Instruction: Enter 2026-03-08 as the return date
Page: home
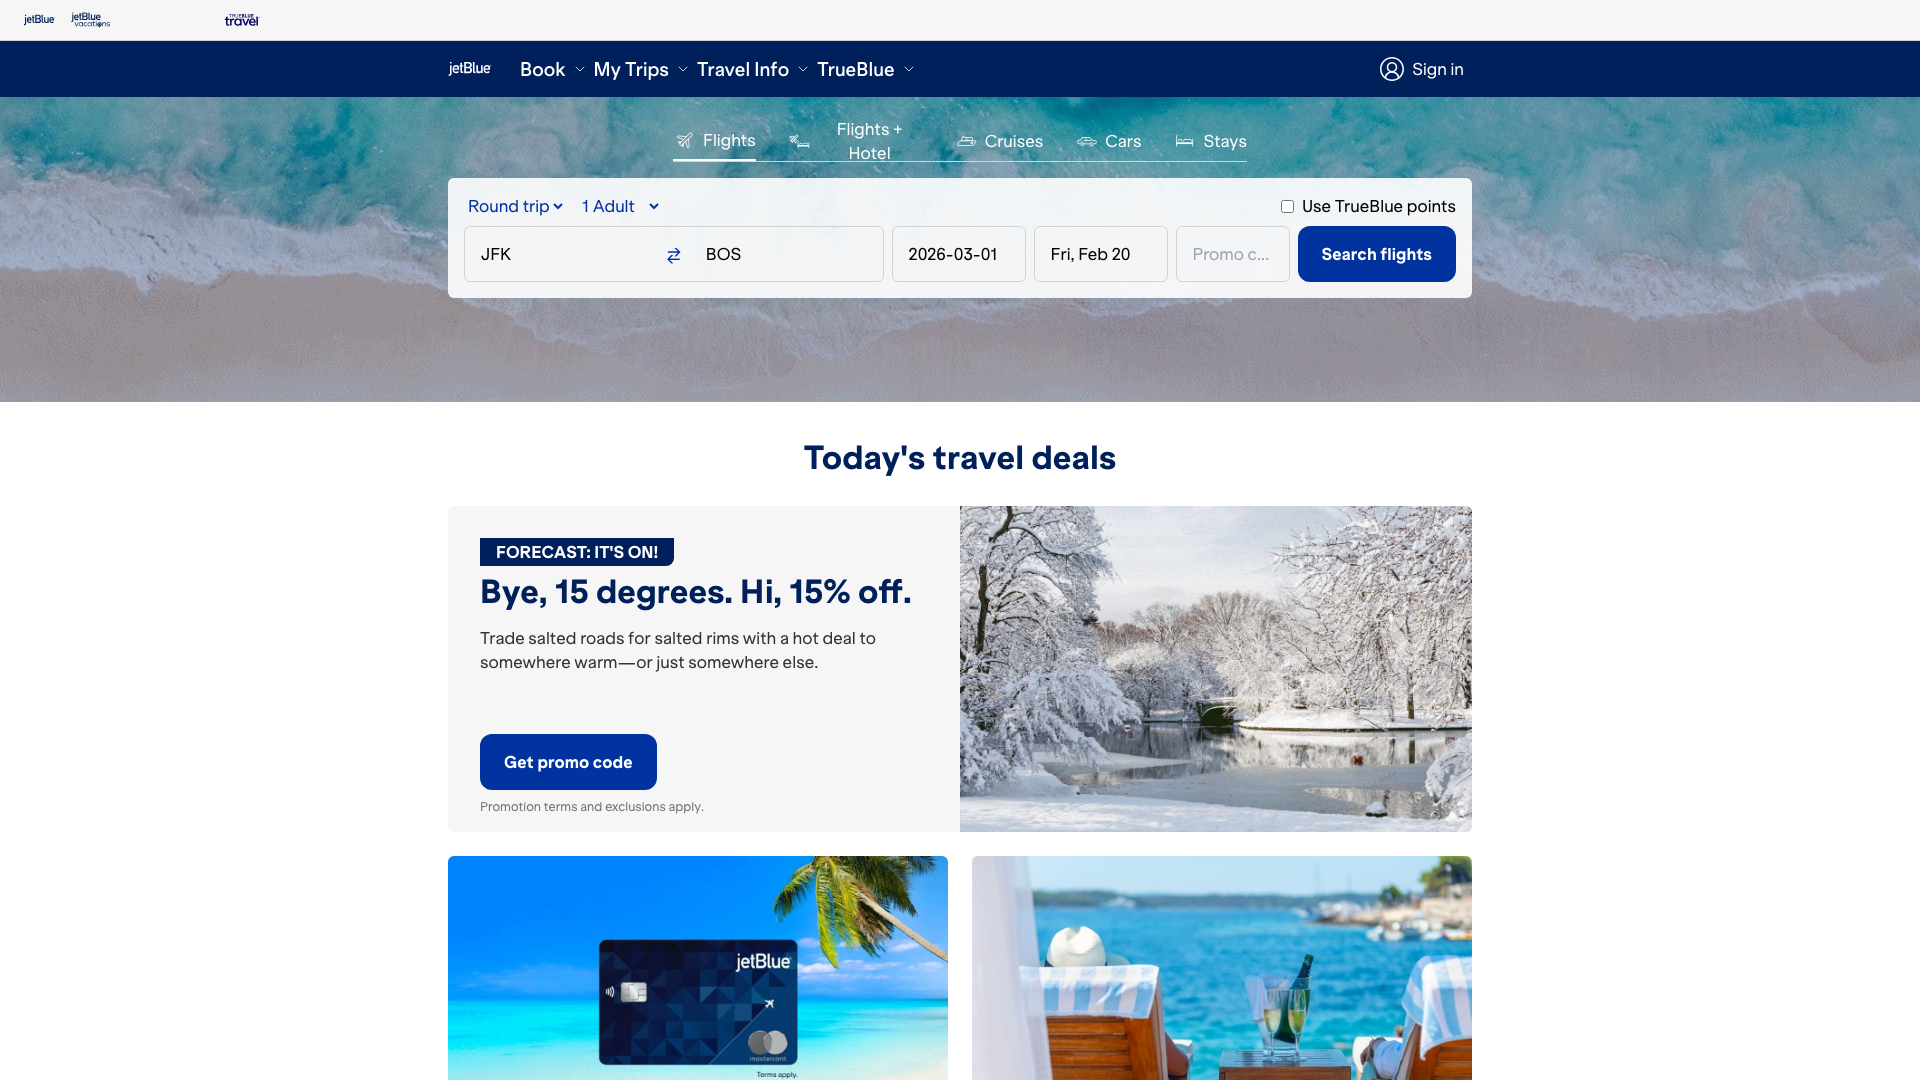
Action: type